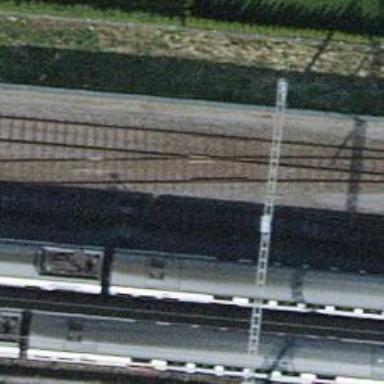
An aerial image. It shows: Yard with single rail track. The railway track is electrified with contact line for service purposes.